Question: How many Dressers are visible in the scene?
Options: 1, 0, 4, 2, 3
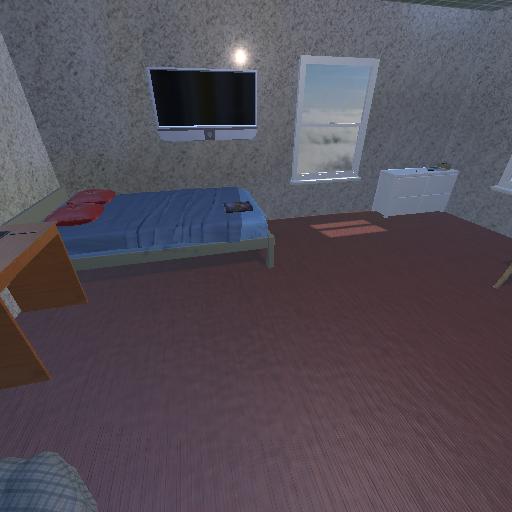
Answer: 1